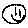
Label: smiley face